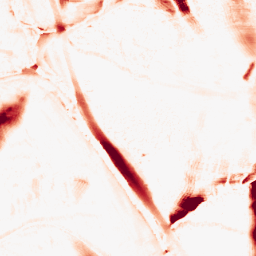
Category: morphological
Decomposition family: morphological_ellipse
Decomposition parameters: operation: opening
width: 20
height: 50
Upsampling method: linear_exact
Upsampling parameters: scale: 8
Upsampling scale: 8